Interaction volume radius: 10 \u00c5
Interaction volume height: 25 \u00c5
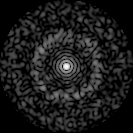
Disorder parameter: 0.8246